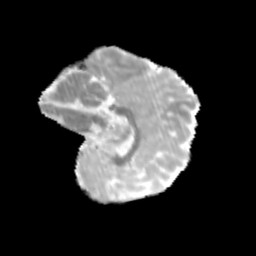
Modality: MD
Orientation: sagittal
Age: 8
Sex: male
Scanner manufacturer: siemens
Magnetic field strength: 3 T
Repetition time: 3.8 s
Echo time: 0.07 s